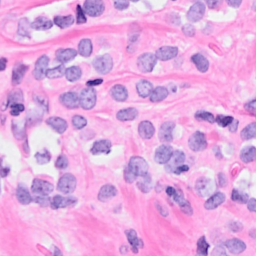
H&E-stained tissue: Breast